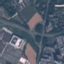
Land use / land cover class: Highway